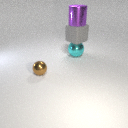
large cyan metal sphere below large purple metal cylinder